Question: In the app I am currently developing, I have to implement a screen which allows the user to ask a question. This screen contains a UIImageView next to the UITextView, taking up a portion of the space. It looks like the below image.

My question is, how can I wrap the UITextView text around the UIImageView, so that the text won't be in a block, but flowing around the UIImageView?
Thanks in advanced.
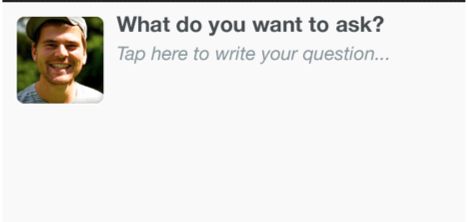
Answer: I don't think you can do this, unless your UITextView was a rich text or HTML editor, with the image embedded inside it. Basically what you're asking for is a non-rectangular UITextView. To the best of my knowledge, that is impossible in iOS, unless you were to create something brand new from scratch, which would be extremely complex. I have seen plenty of UILabel-style controls that can HTML-like text, but not it.
EDIT: this might help: <URL>